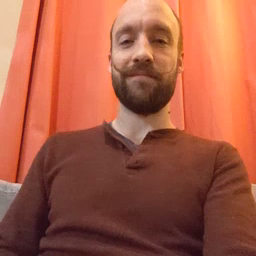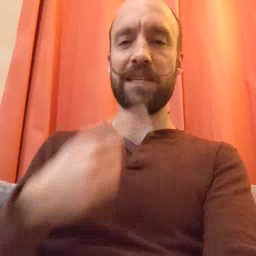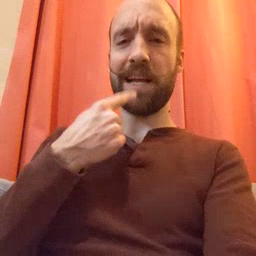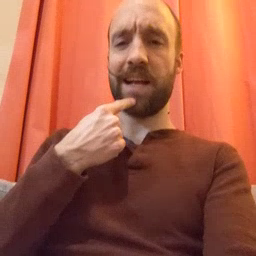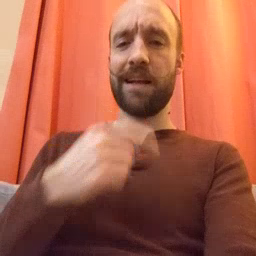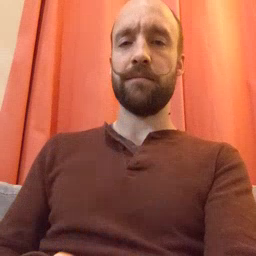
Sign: say